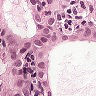
Metastatic tissue present: yes